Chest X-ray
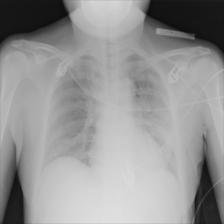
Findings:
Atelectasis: negative
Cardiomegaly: negative
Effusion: negative
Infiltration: negative
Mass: negative
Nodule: negative
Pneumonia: negative
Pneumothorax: positive
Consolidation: negative
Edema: negative
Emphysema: negative
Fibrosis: negative
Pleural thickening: negative
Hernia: negative